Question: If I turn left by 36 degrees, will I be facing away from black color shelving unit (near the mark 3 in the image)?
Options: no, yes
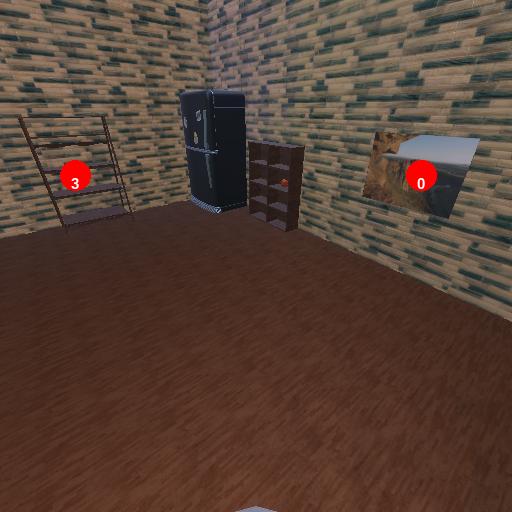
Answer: no